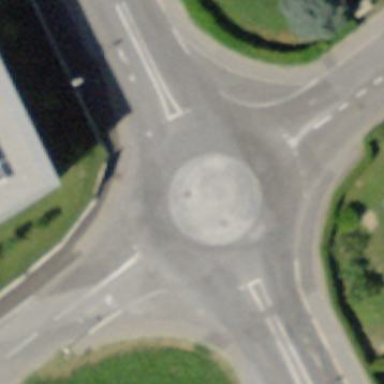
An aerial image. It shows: Tertiary road with asphalt surface leading to roundabout.